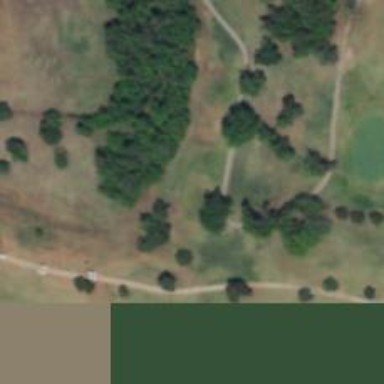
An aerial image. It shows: Golf hole.